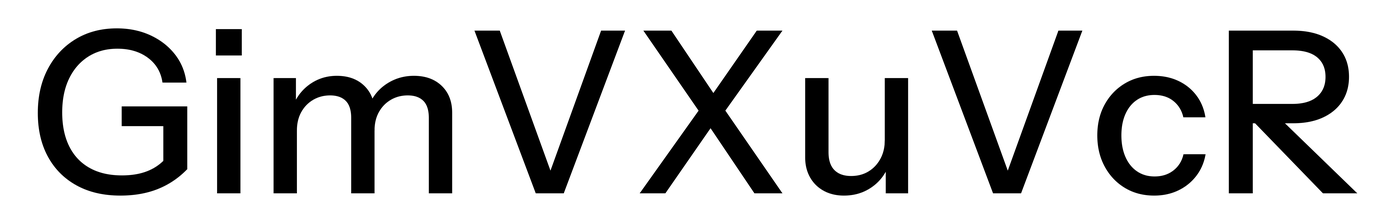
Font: InstrumentSans_Medium